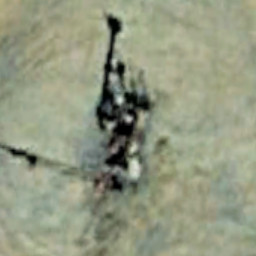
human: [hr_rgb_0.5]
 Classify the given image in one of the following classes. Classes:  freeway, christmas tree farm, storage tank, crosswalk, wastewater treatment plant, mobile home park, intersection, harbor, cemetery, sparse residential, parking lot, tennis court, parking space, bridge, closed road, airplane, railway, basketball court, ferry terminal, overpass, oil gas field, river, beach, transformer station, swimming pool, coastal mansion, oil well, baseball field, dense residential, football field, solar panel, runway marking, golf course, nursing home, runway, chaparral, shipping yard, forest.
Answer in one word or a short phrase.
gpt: oil well